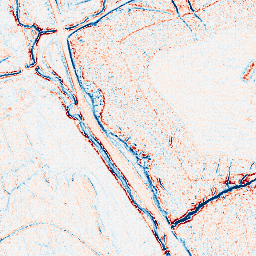
Category: edge_preserving
Decomposition family: anisotropic_diffusion
Decomposition parameters: iterations: 10
kappa: 30
gamma: 0.05
Upsampling method: bilinear
Upsampling parameters: scale: 8
Upsampling scale: 8